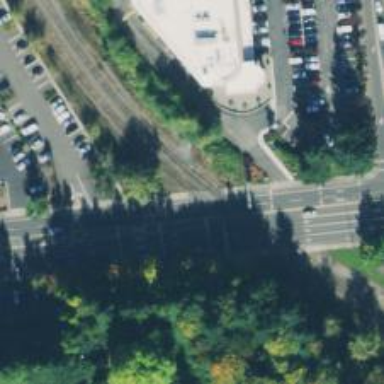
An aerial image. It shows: Railway siding for service.